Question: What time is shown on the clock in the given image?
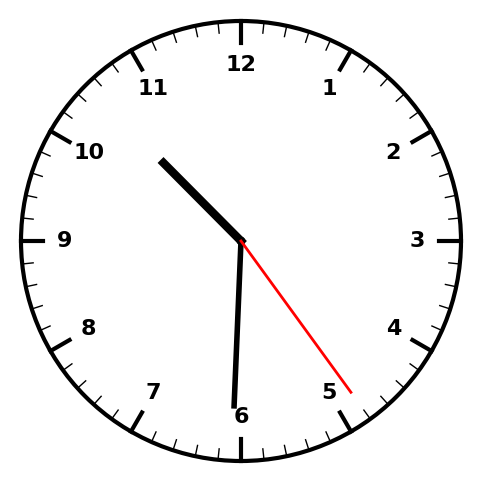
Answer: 10:30:24